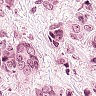
Metastatic tissue present: yes